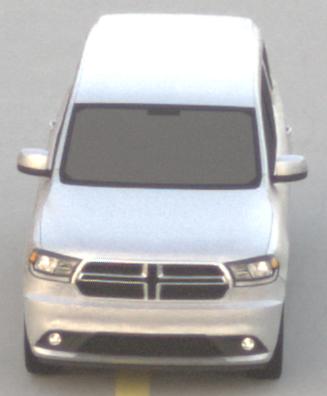
Make: Dodge
Model: Durango
Detailed model: Gen. 3
Model produced from: 2010
Doors: 5
Color: white
Road condition: dry road
Daytime: sunrise or sunset
Contrast: low contrast